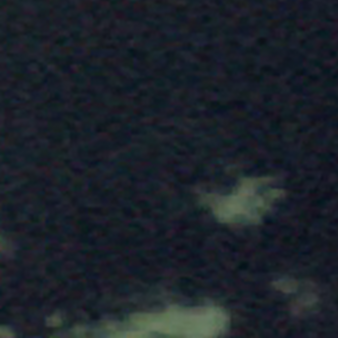
Label: other